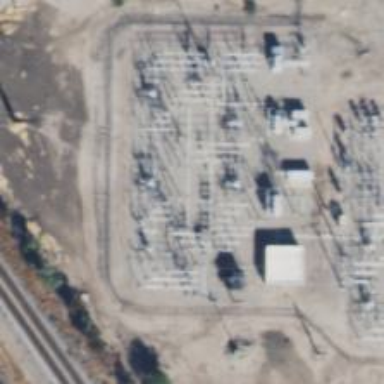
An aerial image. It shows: Switch for power supply.